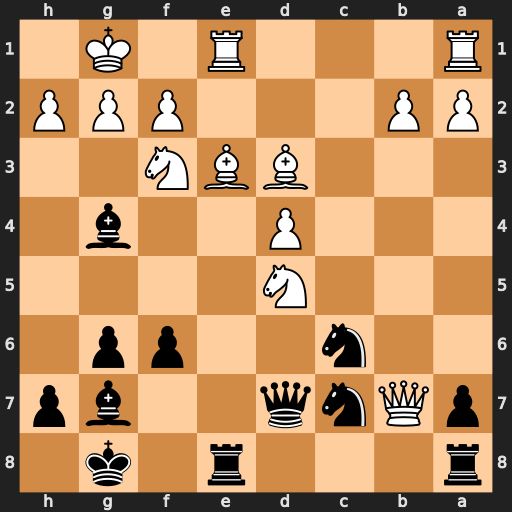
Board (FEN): r3r1k1/pQnq2bp/2n2pp1/3N4/3P2b1/3BBN2/PP3PPP/R3R1K1
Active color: b
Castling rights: -
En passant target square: -
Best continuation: Nxd5 Qxd7 Bxd7